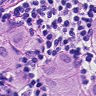
Metastatic tissue present: yes